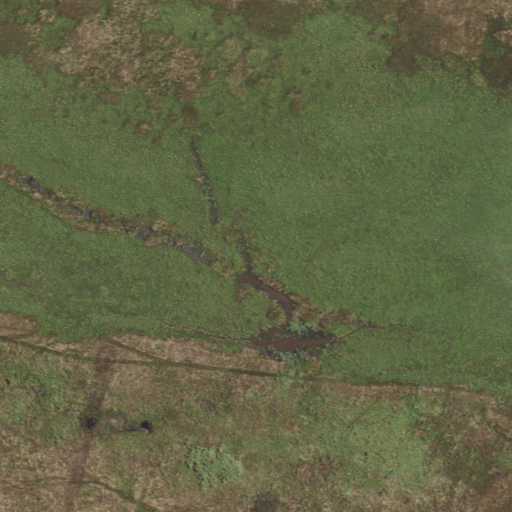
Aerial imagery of ridge(s) in Louisiana named Buck Ridge containing only herbaceous wetlands